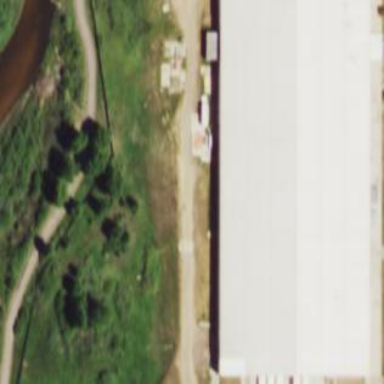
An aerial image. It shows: Warehouse building.